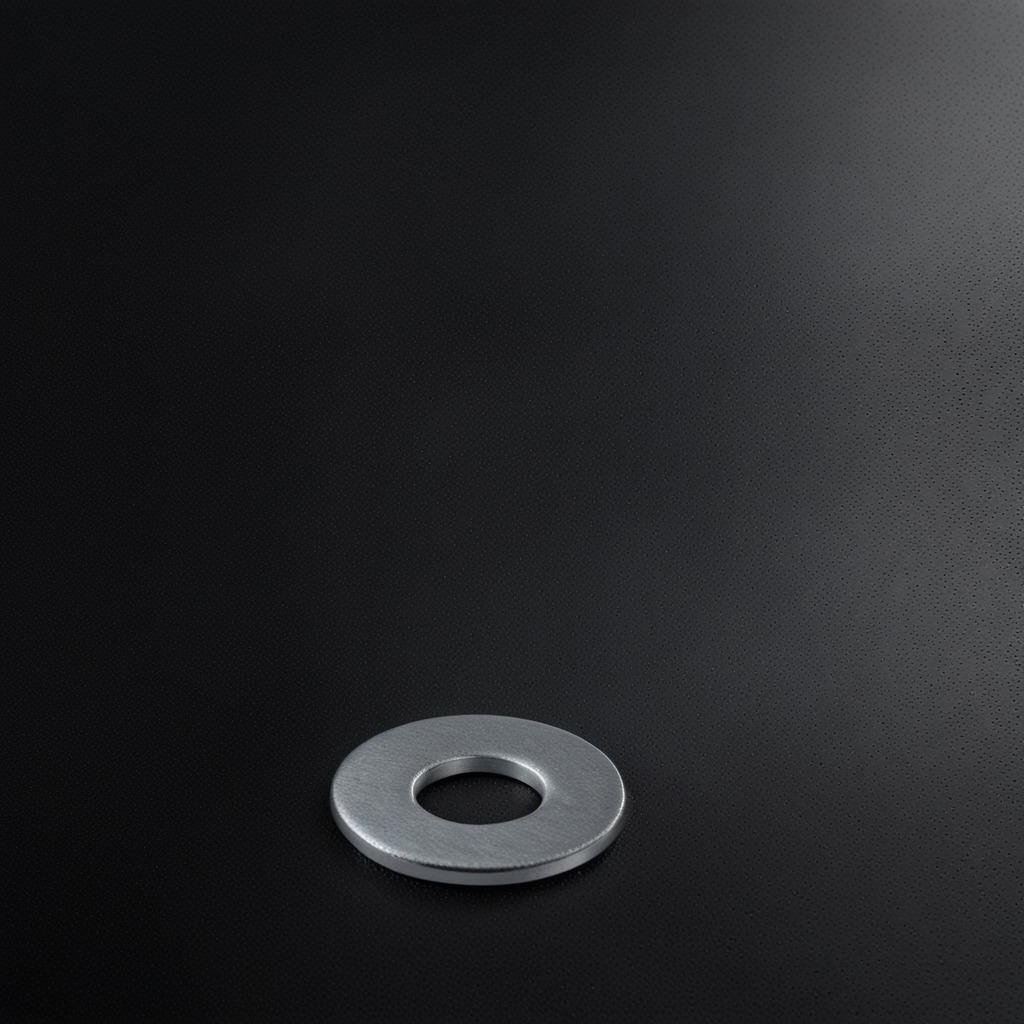
A flat metal washer lies on the clean granite tabletop inside a workshop at night dim ambient light soft shadows worn but beneath the mat.